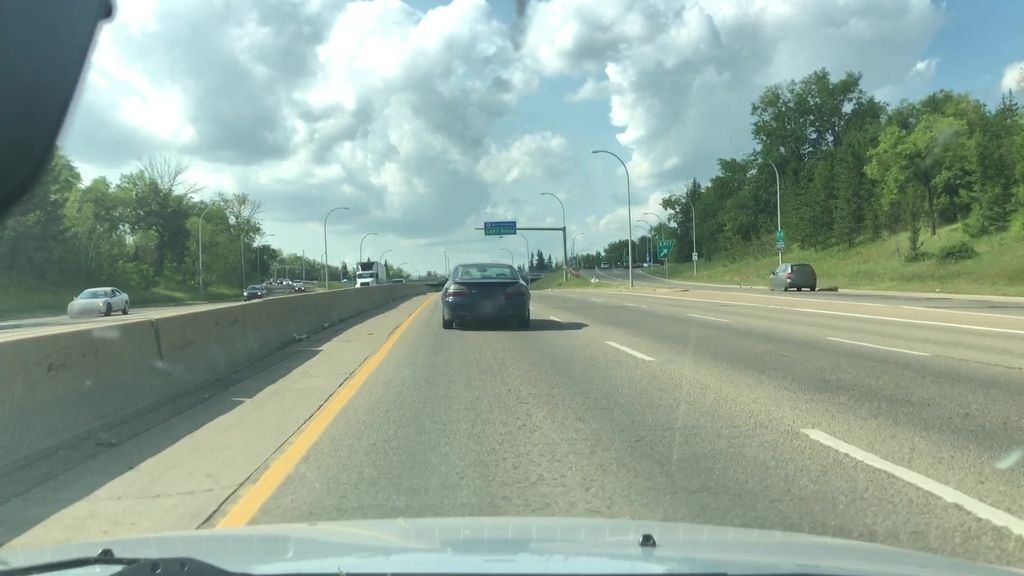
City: edmonton